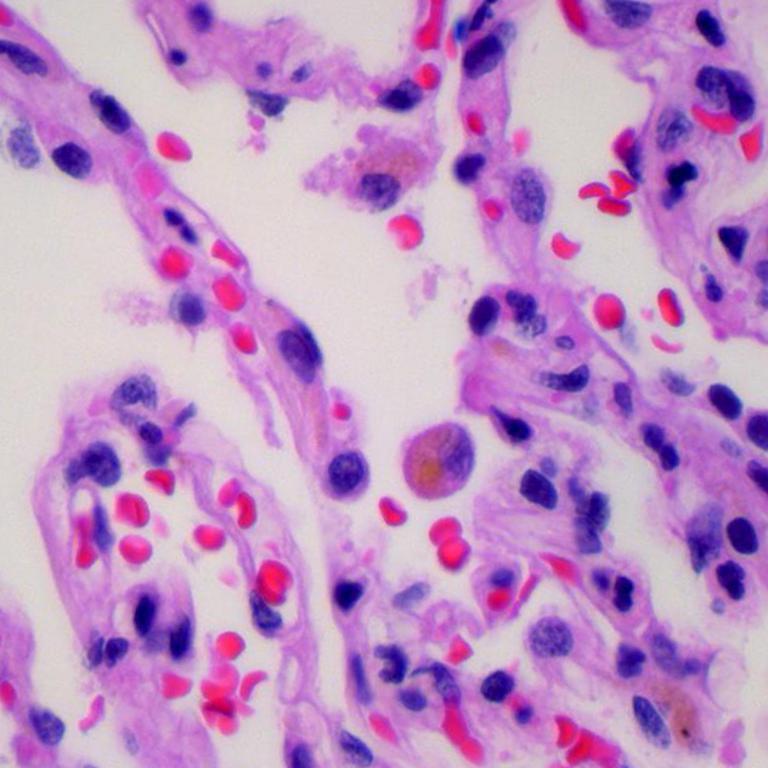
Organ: lung
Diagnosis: benign